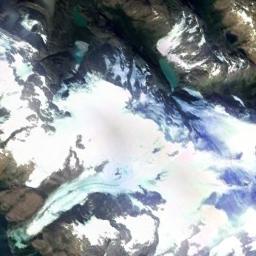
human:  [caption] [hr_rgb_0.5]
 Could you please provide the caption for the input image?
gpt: White snow and brown bare ground intersect on the snow mountain .

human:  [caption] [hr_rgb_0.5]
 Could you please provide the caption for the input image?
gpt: The snowberg is partly covered with snow and ice and two green lakes are in the snowberg .

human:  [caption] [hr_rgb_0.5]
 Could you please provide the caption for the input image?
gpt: There is snow on the part of the snowberg .

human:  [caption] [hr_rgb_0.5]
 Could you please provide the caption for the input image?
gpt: The snow berg is next to the lake .

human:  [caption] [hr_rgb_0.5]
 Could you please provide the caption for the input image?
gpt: There are much snow on the snowberg .